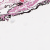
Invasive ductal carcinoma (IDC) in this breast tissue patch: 0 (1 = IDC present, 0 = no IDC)